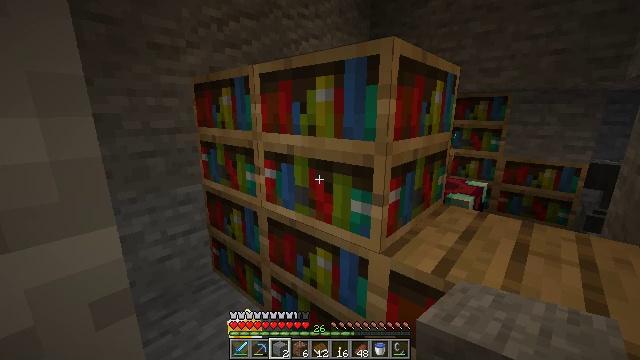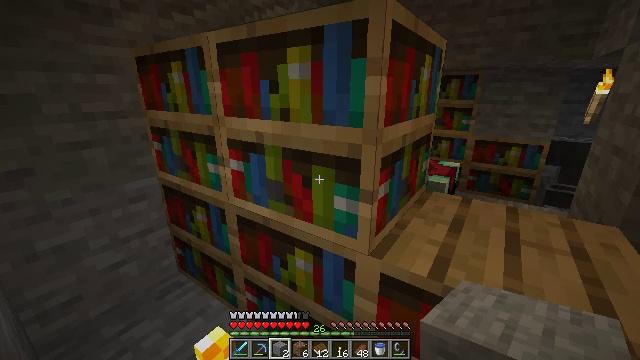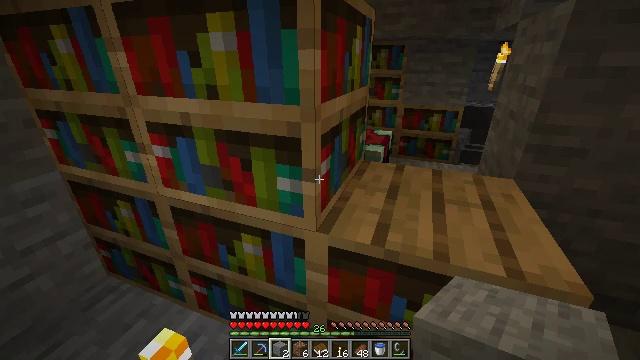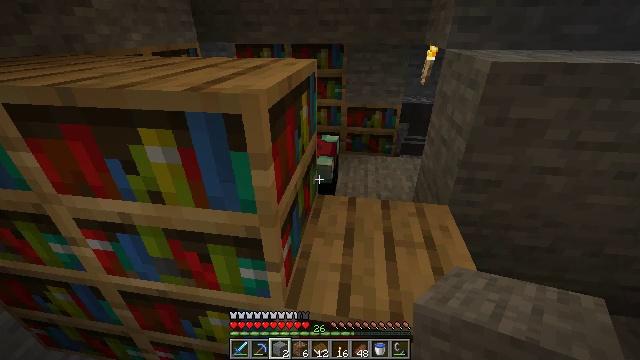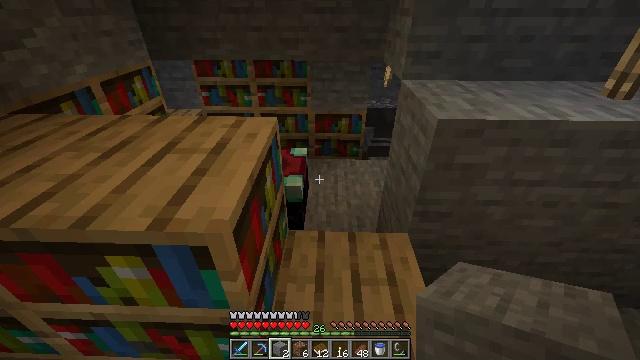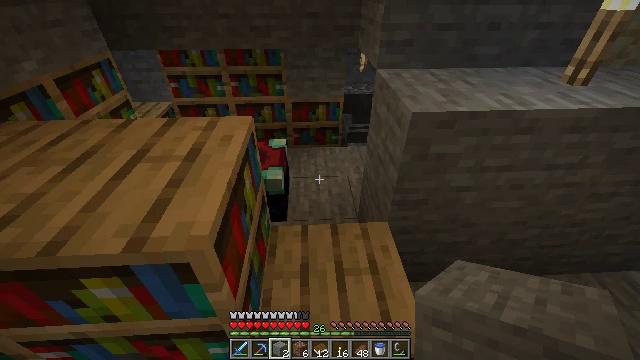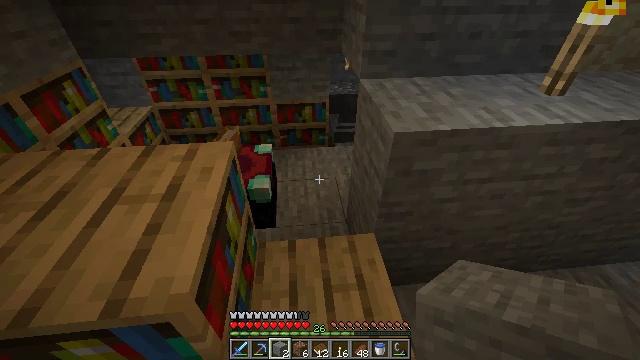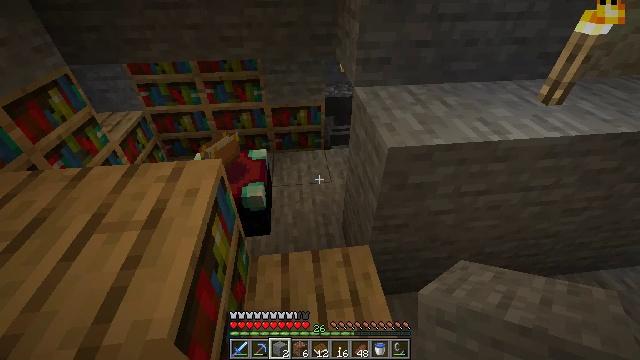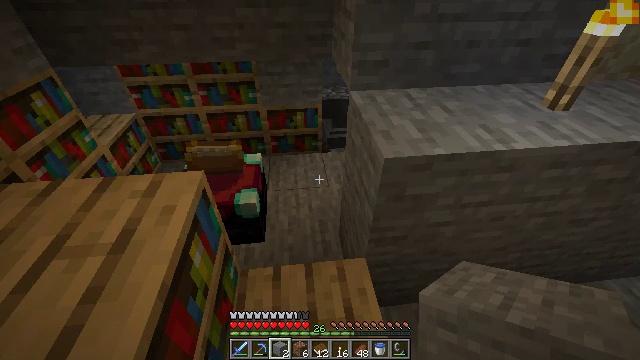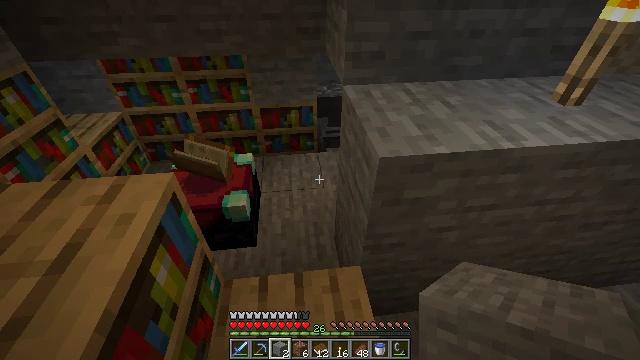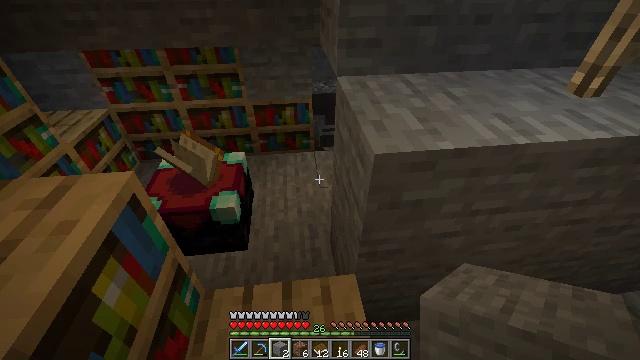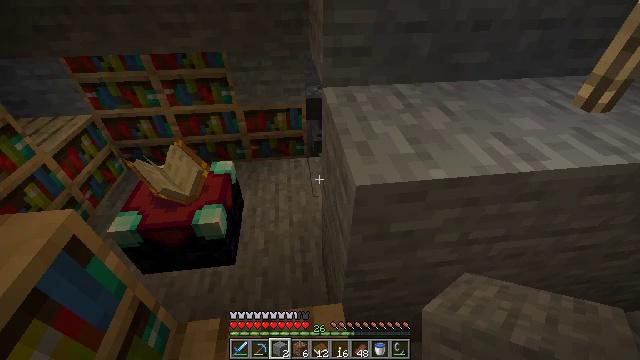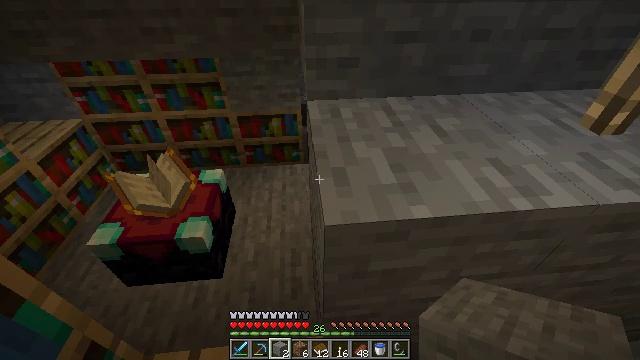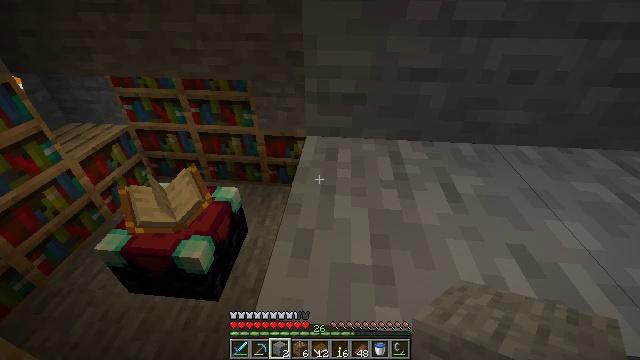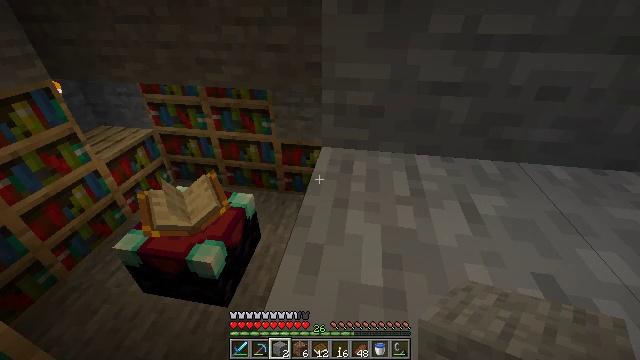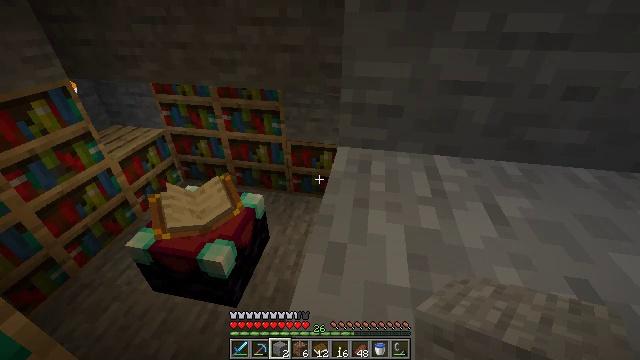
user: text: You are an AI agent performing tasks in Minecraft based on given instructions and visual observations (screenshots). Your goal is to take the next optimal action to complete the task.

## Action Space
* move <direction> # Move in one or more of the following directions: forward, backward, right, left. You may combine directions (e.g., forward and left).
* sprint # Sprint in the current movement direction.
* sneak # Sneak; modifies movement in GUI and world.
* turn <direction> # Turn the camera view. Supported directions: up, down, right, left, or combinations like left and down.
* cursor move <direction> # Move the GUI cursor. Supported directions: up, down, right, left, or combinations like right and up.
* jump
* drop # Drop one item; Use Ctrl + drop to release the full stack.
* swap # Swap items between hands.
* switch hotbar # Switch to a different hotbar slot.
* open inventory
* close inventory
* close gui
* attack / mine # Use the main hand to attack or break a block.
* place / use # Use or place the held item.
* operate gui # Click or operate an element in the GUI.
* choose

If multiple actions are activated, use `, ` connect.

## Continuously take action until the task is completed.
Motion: motion action
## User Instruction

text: Craft a birch sign.
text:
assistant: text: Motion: move forward, turn right and down
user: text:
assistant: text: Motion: move forward, turn right and down, jump
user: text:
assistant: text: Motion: move forward and move right, turn right and down, jump
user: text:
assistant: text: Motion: move forward and move right, turn right and down, jump
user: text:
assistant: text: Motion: move forward and move right, turn right and down, jump
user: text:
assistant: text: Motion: move forward and move right, turn right and down, jump
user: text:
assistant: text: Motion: move forward and move right, jump
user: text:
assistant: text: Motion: move forward and move right, jump
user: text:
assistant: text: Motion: move forward and move right, jump
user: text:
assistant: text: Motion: move forward and move right, jump
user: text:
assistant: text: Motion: move forward and move right
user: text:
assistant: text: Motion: move forward and move right, turn left
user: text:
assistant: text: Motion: move forward and move right, turn left and up
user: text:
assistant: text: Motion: move forward and move left, turn left and up
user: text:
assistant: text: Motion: move forward and move left, turn left
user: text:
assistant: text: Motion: move forward and move left
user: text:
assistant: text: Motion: move forward and move left, turn right and up
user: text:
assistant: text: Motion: move forward and move left, turn right
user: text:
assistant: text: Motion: move forward and move left, turn right
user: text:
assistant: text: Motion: move forward and move left, turn right
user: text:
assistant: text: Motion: move forward and move left, turn right
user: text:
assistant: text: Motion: move forward and move left, turn right
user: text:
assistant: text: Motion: move forward, turn right
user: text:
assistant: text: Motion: move forward, turn right
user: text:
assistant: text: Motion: move forward
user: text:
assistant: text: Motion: move forward, turn right
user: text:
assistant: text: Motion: move forward
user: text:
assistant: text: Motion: move forward, turn right and up
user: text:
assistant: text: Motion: move forward, turn right, switch to hotbar 1
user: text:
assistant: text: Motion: move forward, turn right, switch to hotbar 1